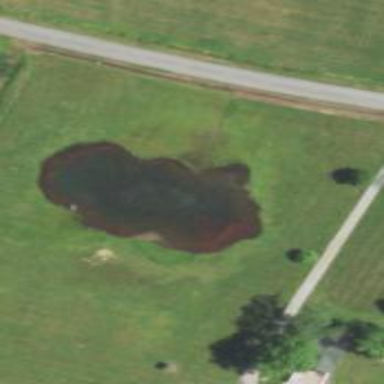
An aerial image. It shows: Pond with natural water.